Question: I'm trying to get rid of this little inside shadow in a SelectOneMenu

'''
<h:outputLabel styleClass='defaultOutputLabel' for="sexe" value="Sexe: *" />
<p:selectOneMenu id="sexe" styleClass='selectMenu' required="true" requiredMessage="Vous devez selectionner un sexe.">
<f:selectItem itemLabel='Homme' itemValue='Homme' />
<f:selectItem itemLabel='Femme' itemValue='Femme' />
</p:selectOneMenu>
'''
I tried:
'''
box-shadow: none !important;
border-style: none !important;
'''
I can't see what other selector it could be. Any ideas ?
Thanks to tt_dev for the solution:
'box-shadow' property on the '.ui-inputfield' part.
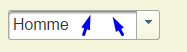
Answer: it's the 'box-shadow' attribute applied to 'ui-inputfield' css class.
you can use the following css code as you mentioned:
'''
.ui-inputfield { box-shadow: none !important; }
'''